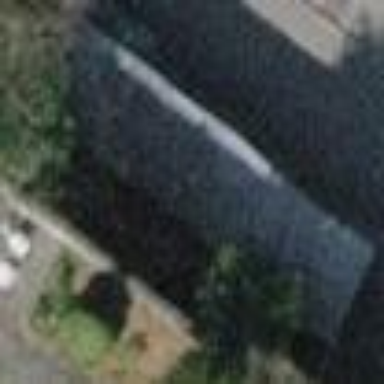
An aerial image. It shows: Bicycle parking area located on the roof of building.